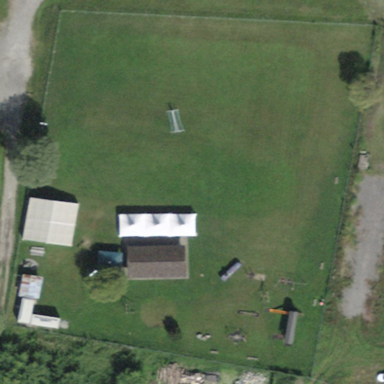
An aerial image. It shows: Playground area for leisure activities on the land.